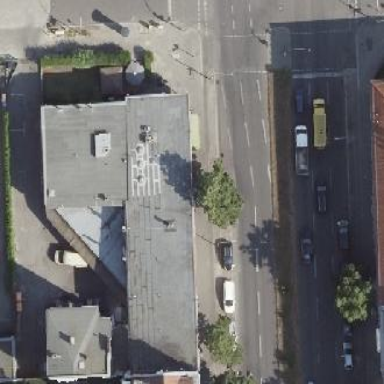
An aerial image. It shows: Bakery located inside building.